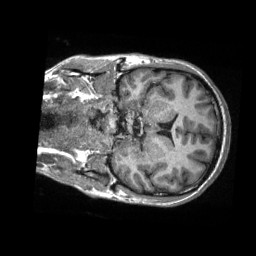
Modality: T1w
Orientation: coronal
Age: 28
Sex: male
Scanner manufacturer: siemens
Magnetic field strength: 3 T
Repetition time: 2.3 s
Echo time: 0.00288 s